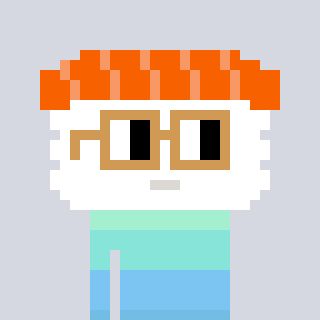
a pixel art character with square brown glasses, a nigiri-shaped head and a bege-colored body on a cool background